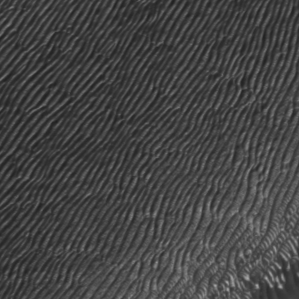
Label: frost